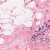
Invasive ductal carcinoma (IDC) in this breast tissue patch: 1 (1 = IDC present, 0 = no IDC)